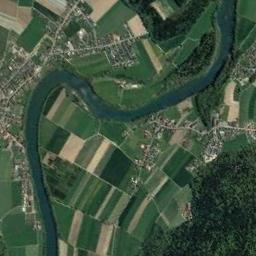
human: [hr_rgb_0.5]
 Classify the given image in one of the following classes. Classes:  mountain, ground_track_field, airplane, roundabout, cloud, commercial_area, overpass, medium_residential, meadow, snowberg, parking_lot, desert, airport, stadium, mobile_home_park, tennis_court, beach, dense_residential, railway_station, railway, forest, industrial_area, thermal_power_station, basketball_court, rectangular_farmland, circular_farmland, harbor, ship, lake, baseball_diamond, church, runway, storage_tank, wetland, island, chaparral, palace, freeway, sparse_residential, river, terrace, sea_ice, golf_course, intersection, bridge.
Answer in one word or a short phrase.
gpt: river